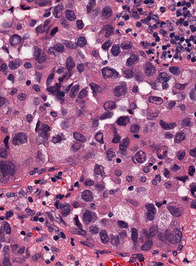
Tumor epithelial tissue: yes
Tumor-associated stroma tissue: yes
Normal tissue: no